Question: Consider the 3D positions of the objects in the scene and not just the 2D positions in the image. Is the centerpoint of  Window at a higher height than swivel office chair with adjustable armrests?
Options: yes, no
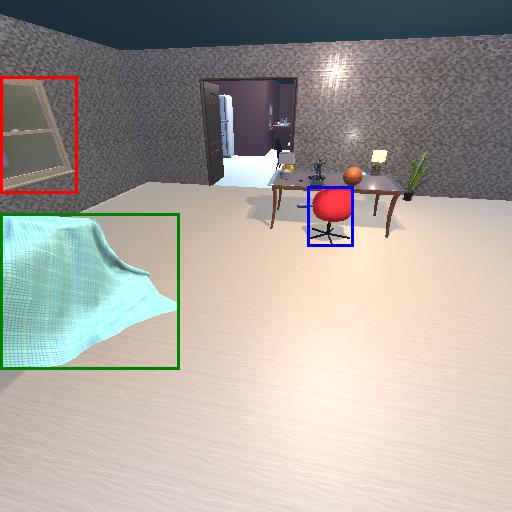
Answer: yes